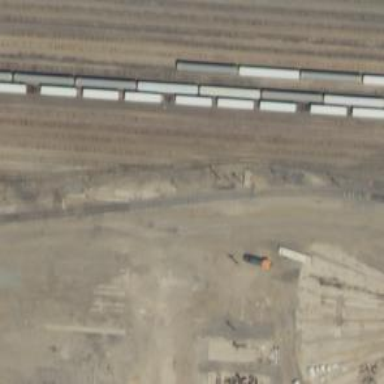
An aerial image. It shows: Railway yard used for servicing trains.